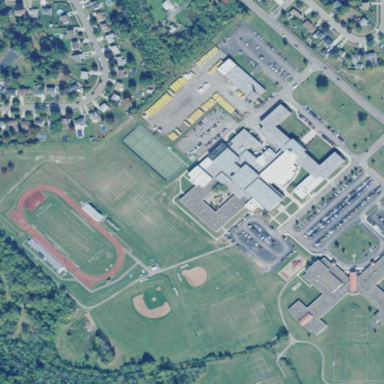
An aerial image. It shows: School.